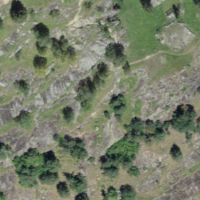
EUNIS habitat code: 26
Species observed at this site:
Libelloides coccajus
Briza media
Graphosoma italicum
Melanargia galathea
Parnassius apollo
Gymnadenia conopsea